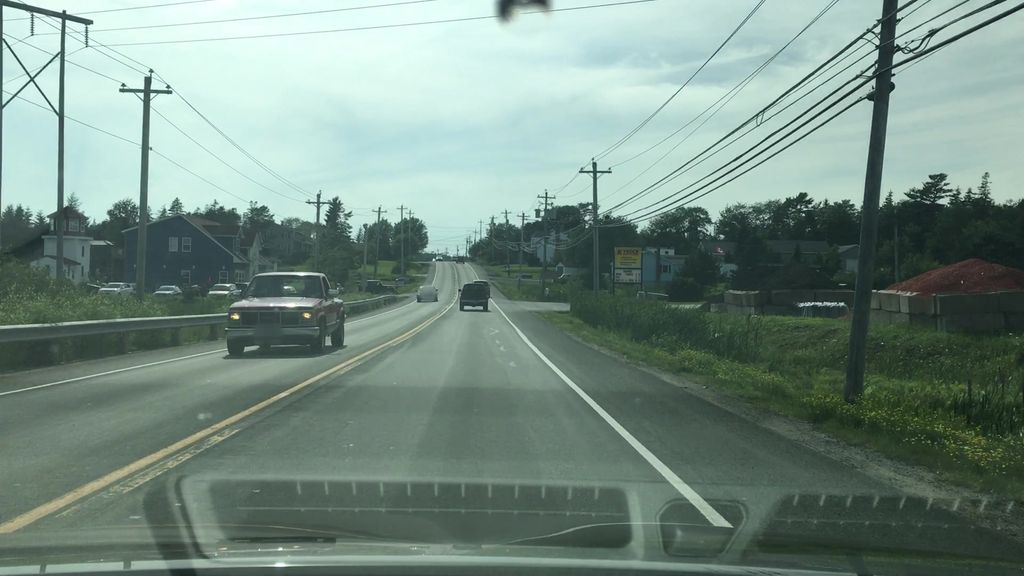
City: halifax